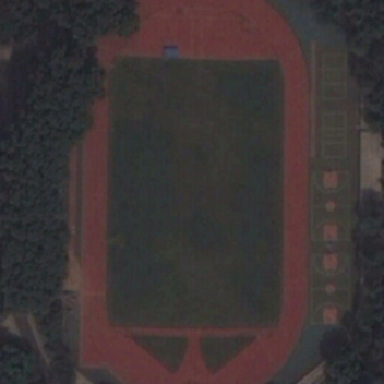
There is a red truck around the soccer field .